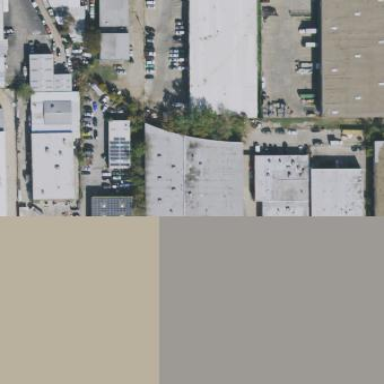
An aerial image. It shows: Warehouse building.